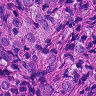
Metastatic tissue present: yes